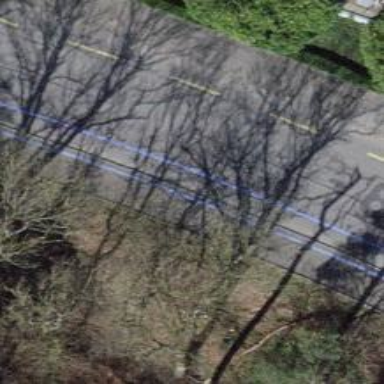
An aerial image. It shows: Residential road with asphalt surface and designated cycle lane on the left.